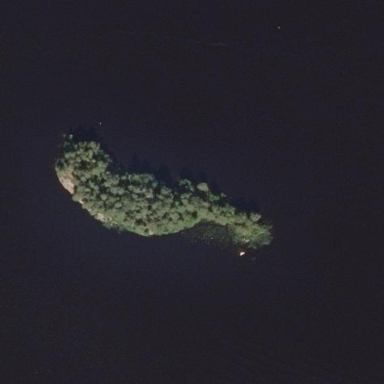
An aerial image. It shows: Islet surrounded by woodland.